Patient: sex M, age 36
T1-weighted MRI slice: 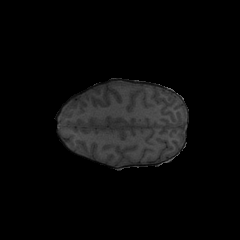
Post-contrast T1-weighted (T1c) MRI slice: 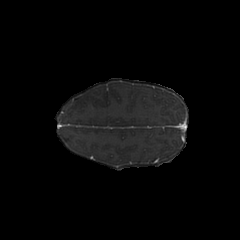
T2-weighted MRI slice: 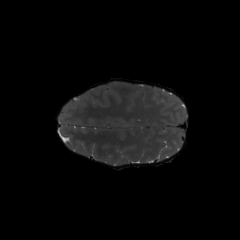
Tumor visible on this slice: yes
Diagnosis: Glioblastoma, IDH-wildtype
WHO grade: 4